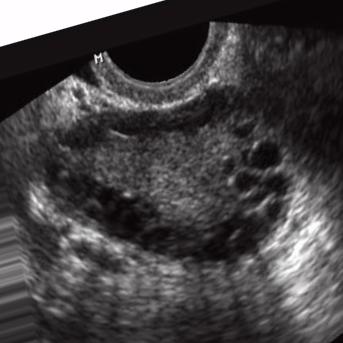
Label: infected